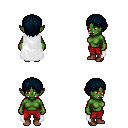
a pixel art fantasy rpg character, female body template, orc, green skin, white cape, red pants, raven plain hairstyle, brown shoes, four views (front, back, left, right), 2x2 character sprite sheet, small pixel art, hard edges, no anti-aliasing